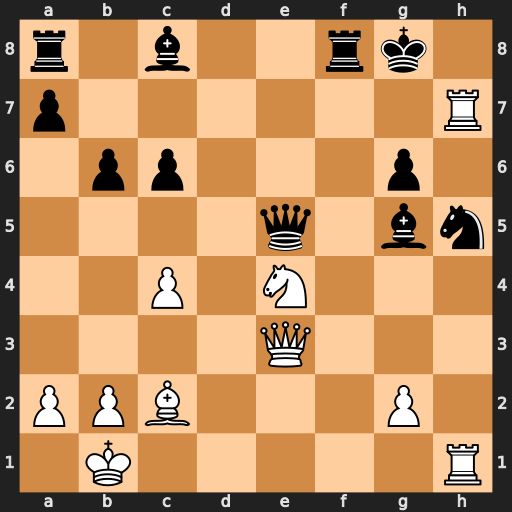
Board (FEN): r1b2rk1/p6R/1pp3p1/4q1bn/2P1N3/4Q3/PPB3P1/1K5R
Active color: w
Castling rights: -
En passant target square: -
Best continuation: Qxg5 Qxg5 Nxg5